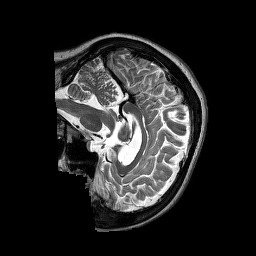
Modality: T2w
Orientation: sagittal
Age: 47
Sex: female
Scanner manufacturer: siemens
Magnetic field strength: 3 T
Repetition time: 3.2 s
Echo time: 0.213 s